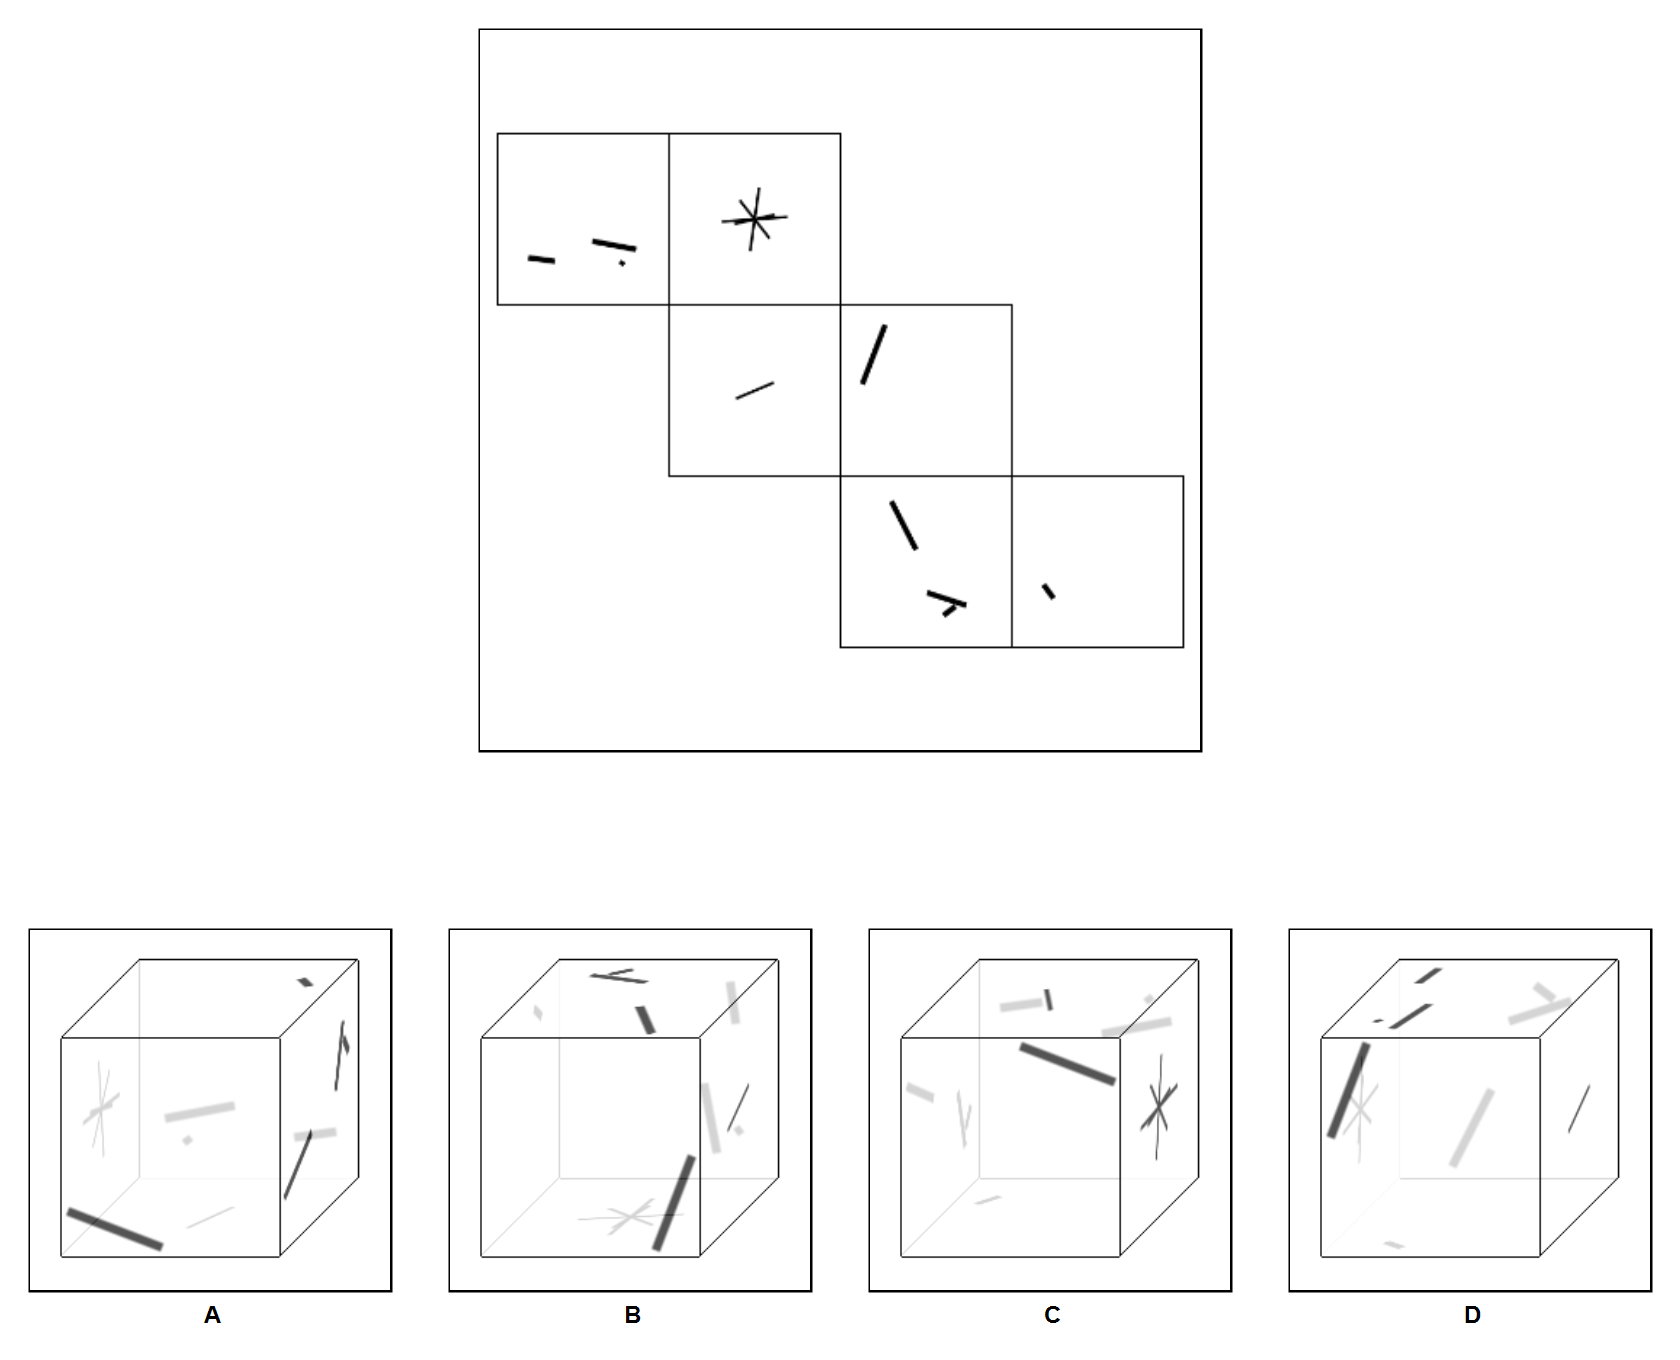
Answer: D